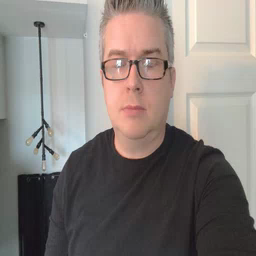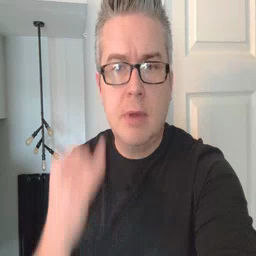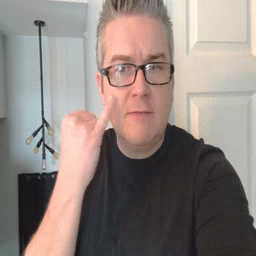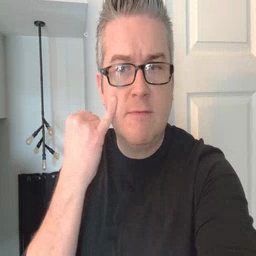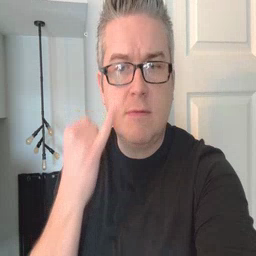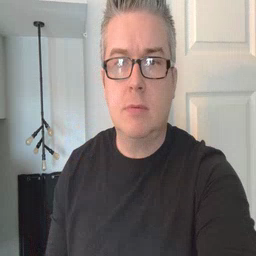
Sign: if